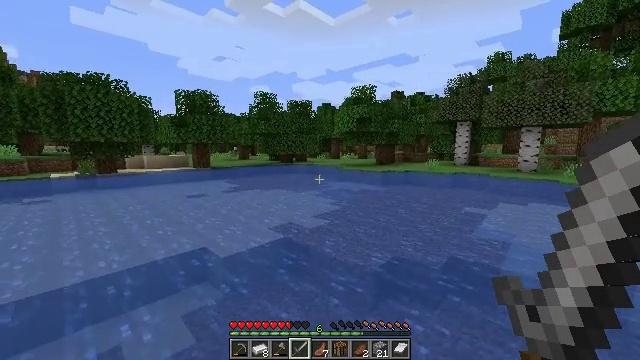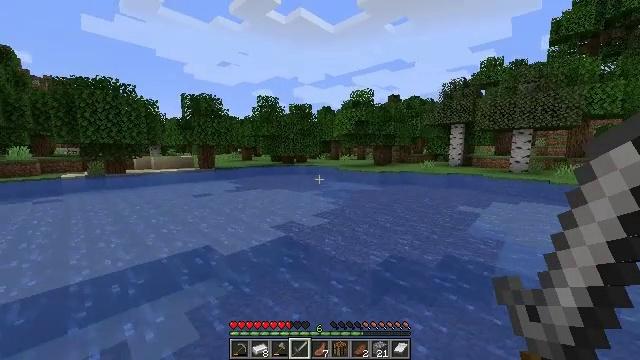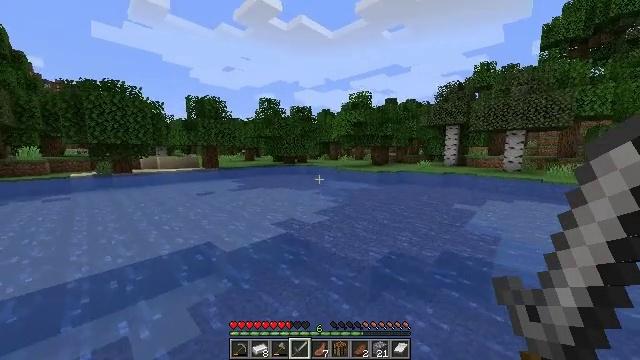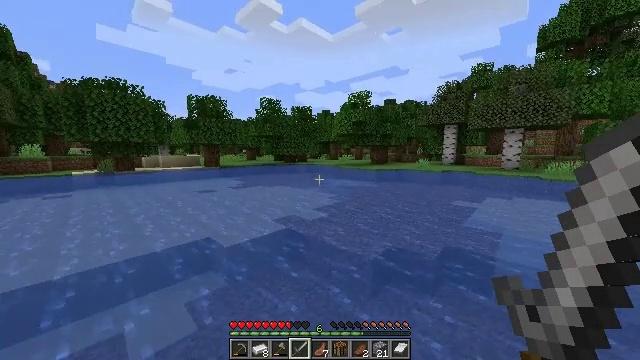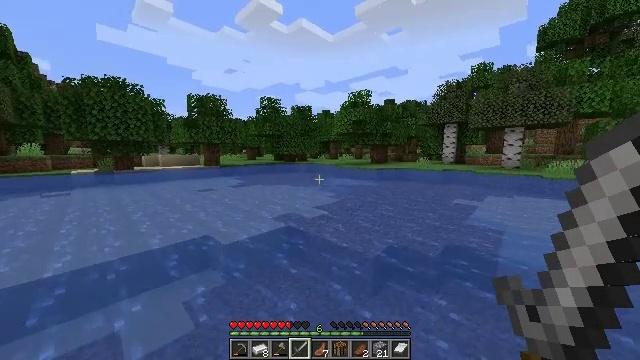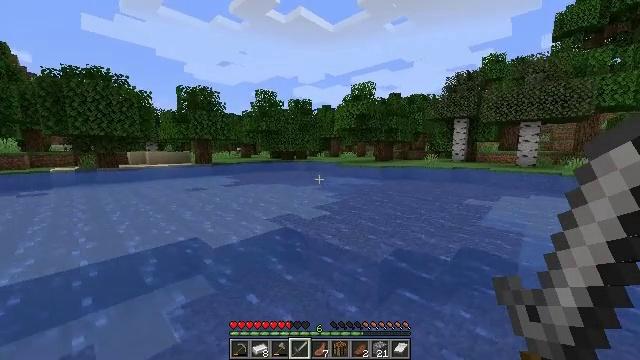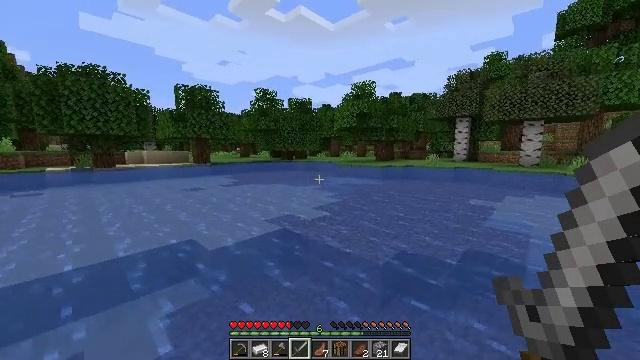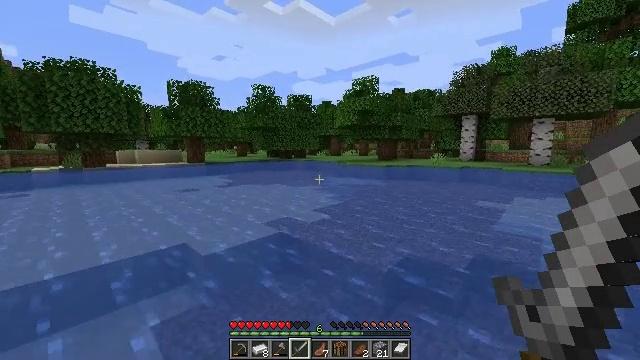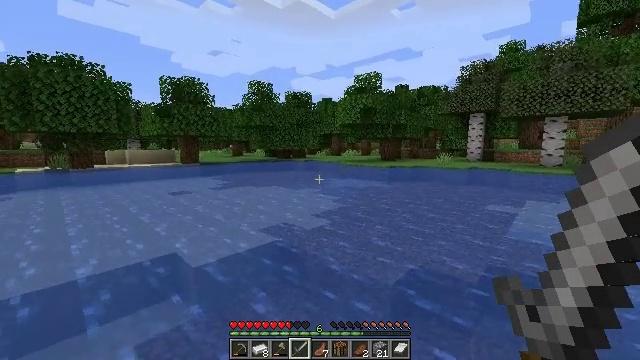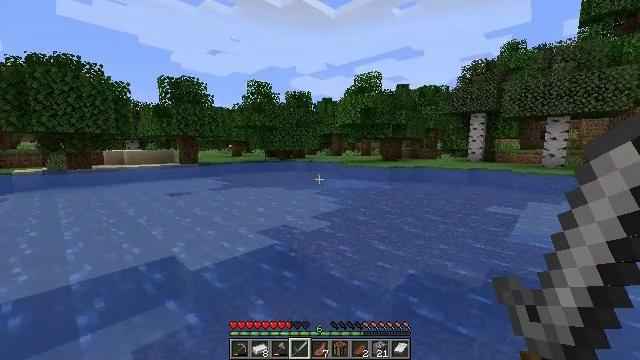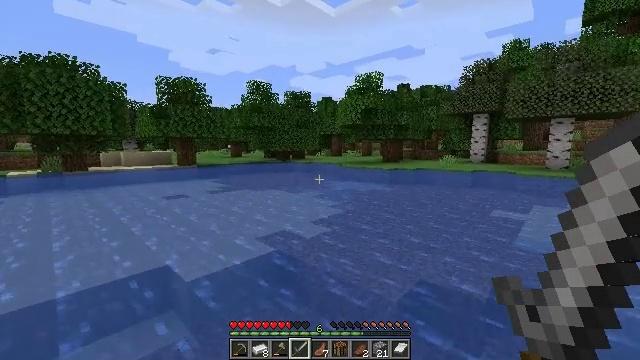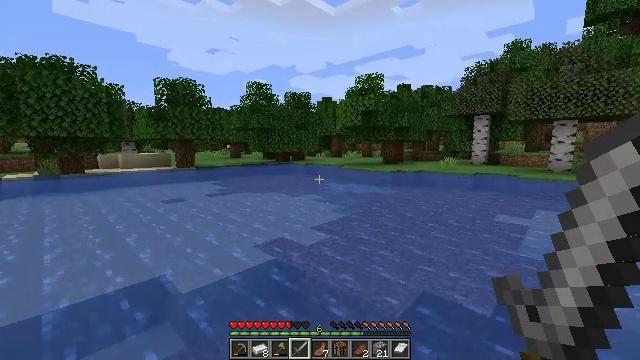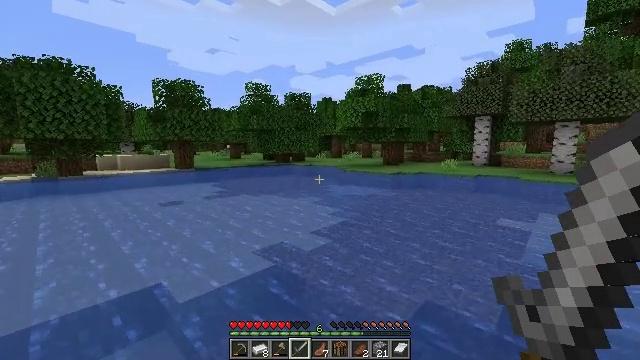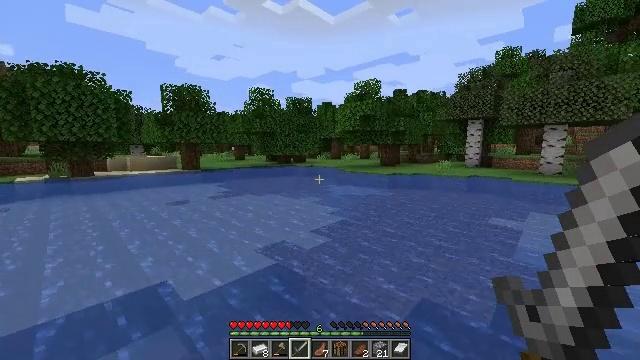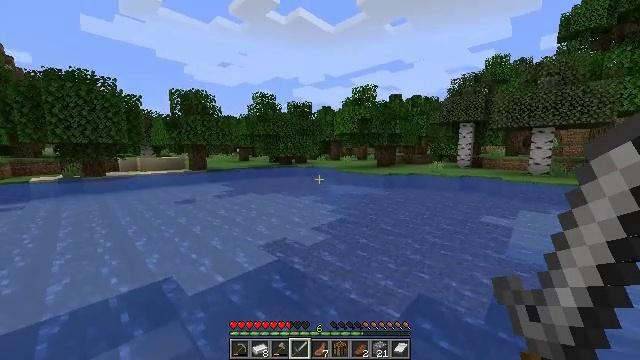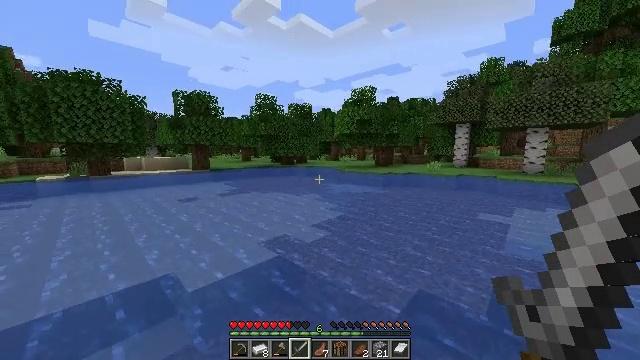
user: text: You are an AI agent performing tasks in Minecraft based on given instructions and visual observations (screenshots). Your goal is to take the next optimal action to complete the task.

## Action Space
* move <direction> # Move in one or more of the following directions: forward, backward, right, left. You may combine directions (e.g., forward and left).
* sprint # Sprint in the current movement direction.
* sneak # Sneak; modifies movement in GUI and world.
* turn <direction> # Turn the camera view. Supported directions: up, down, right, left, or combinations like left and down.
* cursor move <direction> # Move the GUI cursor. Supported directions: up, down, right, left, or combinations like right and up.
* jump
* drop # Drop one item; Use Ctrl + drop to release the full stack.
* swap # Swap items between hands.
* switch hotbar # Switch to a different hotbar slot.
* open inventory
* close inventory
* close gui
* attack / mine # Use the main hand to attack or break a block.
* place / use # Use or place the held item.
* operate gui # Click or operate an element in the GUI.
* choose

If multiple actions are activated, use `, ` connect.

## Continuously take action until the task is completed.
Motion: motion action
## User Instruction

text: Trim the tree by mining oak leaves.
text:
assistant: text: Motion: move forward, sprint, jump
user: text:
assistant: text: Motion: move forward, sprint, jump
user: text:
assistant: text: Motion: move forward, sprint, jump
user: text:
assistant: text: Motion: move forward, sprint, jump
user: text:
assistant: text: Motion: move forward, sprint, jump
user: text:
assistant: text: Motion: move forward, sprint, jump
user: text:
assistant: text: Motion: move forward, sprint, jump
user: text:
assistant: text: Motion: move forward, sprint, jump
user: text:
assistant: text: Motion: move forward, sprint, jump
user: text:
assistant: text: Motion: move forward, sprint, jump
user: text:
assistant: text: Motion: move forward, sprint, jump
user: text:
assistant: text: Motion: move forward, sprint, jump
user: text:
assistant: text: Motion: move forward, sprint, jump
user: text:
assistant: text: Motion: move forward, sprint, jump
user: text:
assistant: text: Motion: move forward, sprint, jump
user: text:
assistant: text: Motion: move forward, sprint, jump
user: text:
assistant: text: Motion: move forward, sprint, jump
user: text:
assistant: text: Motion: move forward, sprint, jump
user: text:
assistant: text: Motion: move forward, sprint, jump
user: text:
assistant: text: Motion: move forward, sprint, jump
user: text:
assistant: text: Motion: move forward, sprint, jump
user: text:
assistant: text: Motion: move forward, sprint, jump
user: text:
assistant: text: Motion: move forward, sprint, jump
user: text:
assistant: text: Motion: move forward, sprint, jump
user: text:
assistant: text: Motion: move forward, sprint, jump
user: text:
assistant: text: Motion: move forward, sprint, jump
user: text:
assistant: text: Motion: move forward, sprint, jump
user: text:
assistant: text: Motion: move forward, sprint, jump
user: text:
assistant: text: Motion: move forward, sprint, jump
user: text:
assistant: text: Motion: move forward, sprint, jump